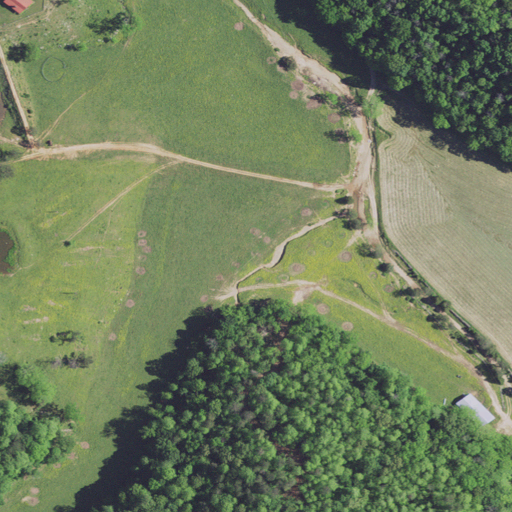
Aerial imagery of valley in Kentucky named Lucky Camp Hollow containing pasture, deciduous forest, mixed forest, open development, and low intensity development